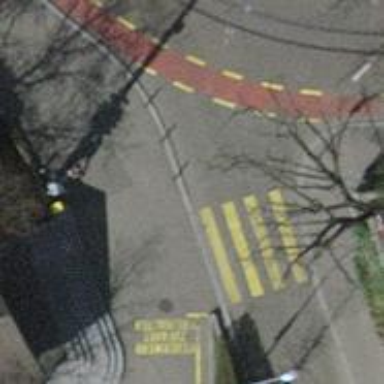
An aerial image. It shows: Left sidewalk along asphalt tertiary road.